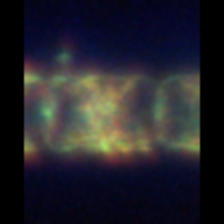
Taxon: Lauderia_Hemiaulus
Group: Diatoms